Field crop: maize
Growth stage: 2
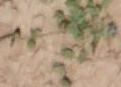
Species: convolvulus